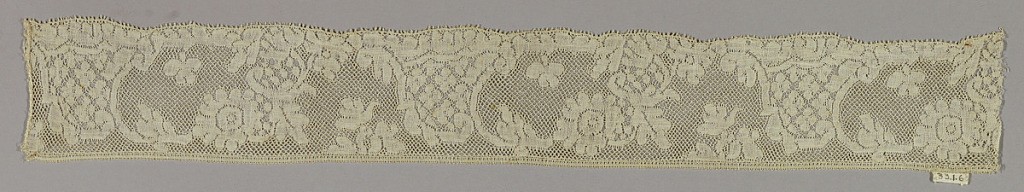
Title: Edge
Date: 18th century
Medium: linen Technique: bobbin lace (Valenciennes ground)
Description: Valenciennes type cap lace. Leaf scrolls and rococo ornament with small quatrefoil motifs.